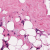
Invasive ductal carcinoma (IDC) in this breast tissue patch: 0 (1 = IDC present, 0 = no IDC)